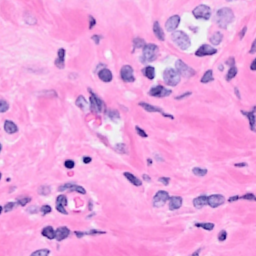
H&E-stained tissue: Breast